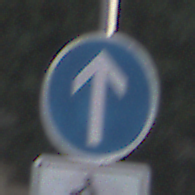
Verkehrszeichen: VorgeschriebeneFahrtrichtungGeradeaus
Zusatzzeichen unten: EinspurigeFahrzeugeFrei3
Umgebung: Outdoor, Urban
Tageszeit: MorningAfternoon
Wetter: PartlyCloudy
Licht: Natural
Jahreszeit: NotSpecified
Kontrast: HighContrast